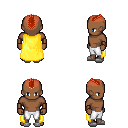
a pixel art fantasy rpg character, male body template, human, dark skin, yellow cape, white pants, red short mohawk hairstyle, leather bracers, white slippers, four views (front, back, left, right), 2x2 character sprite sheet, small pixel art, hard edges, no anti-aliasing